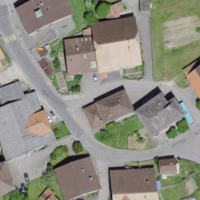
EUNIS habitat code: 54
Species observed at this site:
Grus grus